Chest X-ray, AP view. Patient: 37 years old, sex F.
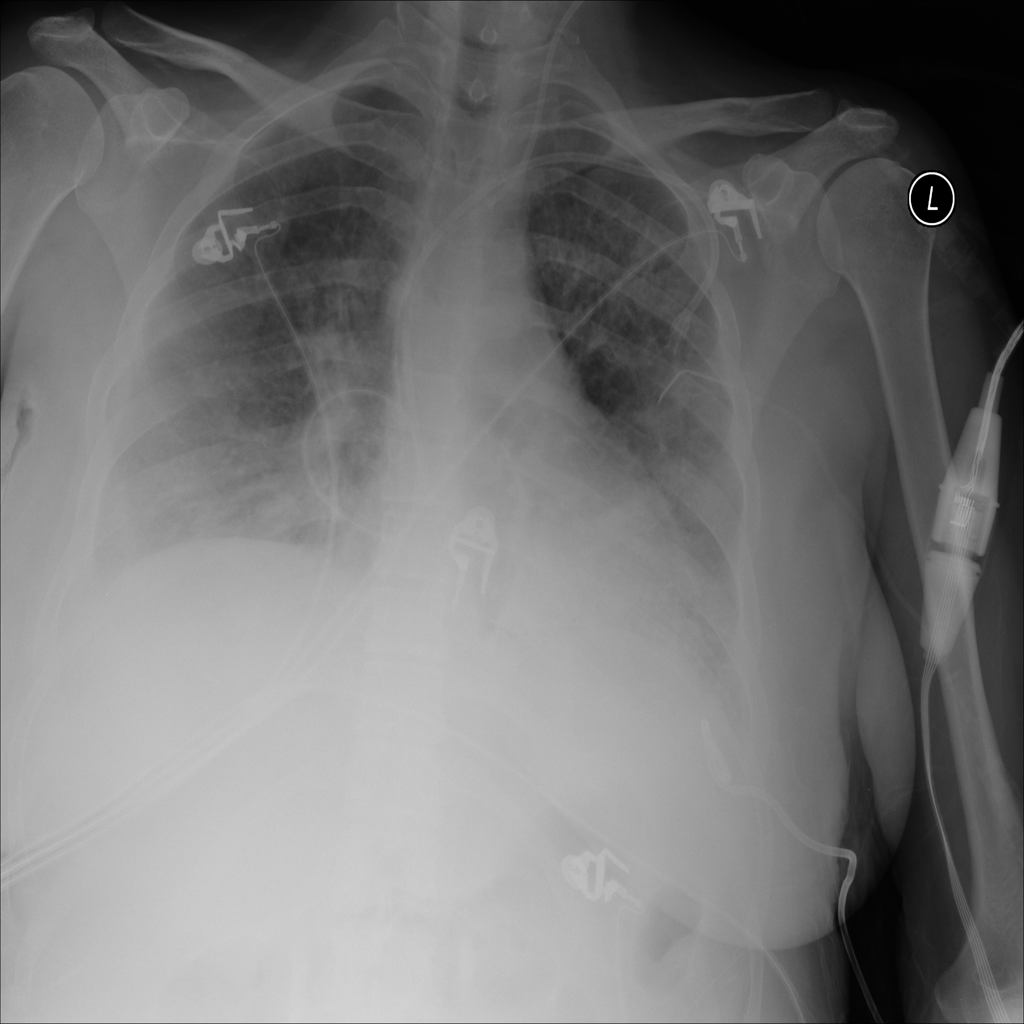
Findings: Atelectasis